Interaction volume radius: 5 \u00c5
Interaction volume height: 15 \u00c5
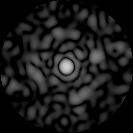
Disorder parameter: 0.8361